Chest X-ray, PA view. Patient: 76 years old, sex M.
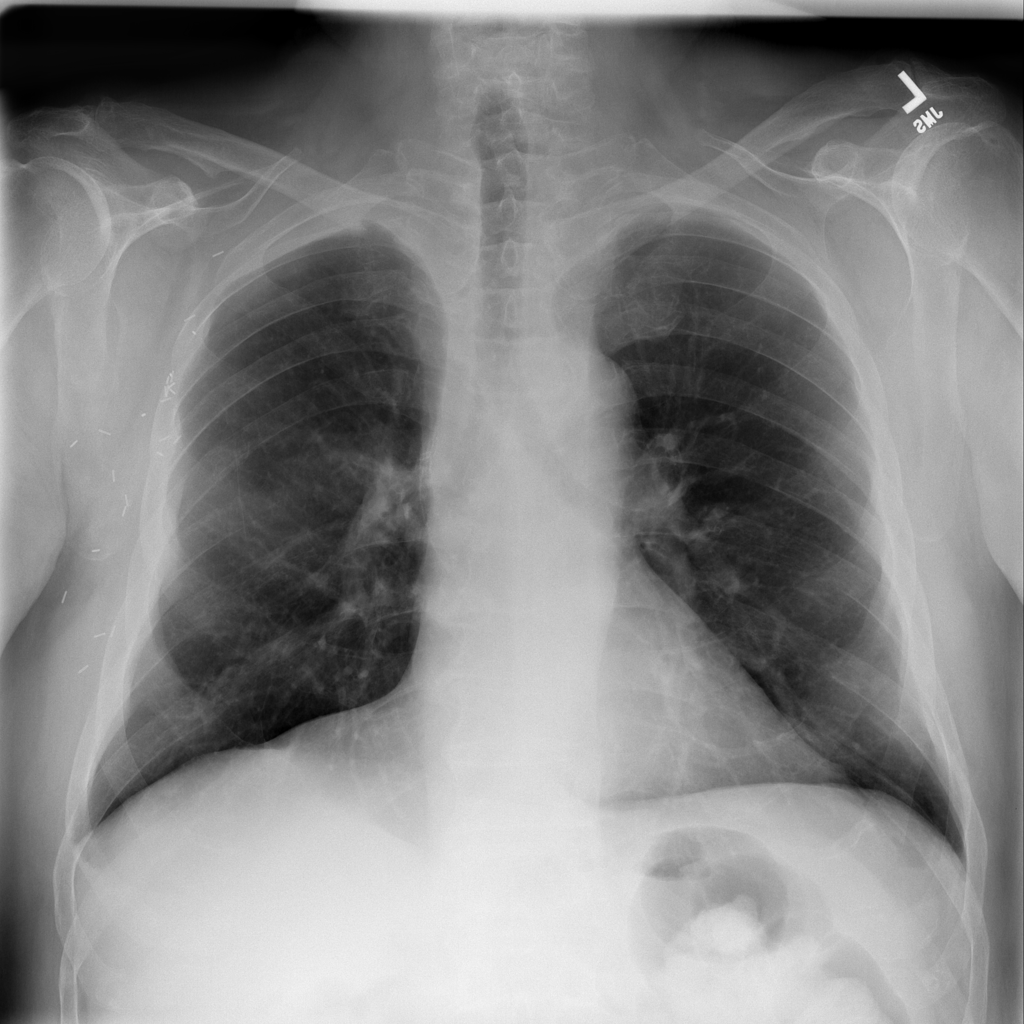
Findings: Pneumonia